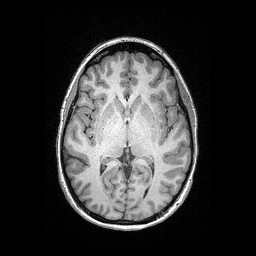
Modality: T1w
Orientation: coronal
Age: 24
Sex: female
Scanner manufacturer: siemens
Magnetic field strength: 3 T
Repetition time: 2.4 s
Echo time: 0.03 s